Question: I am trying to print the data of table from this site
<URL>
try to make a book then you will see the availability
of the flights this is my code :

'''
String from_to = driver.findElement(By.cssSelector("table.branded-fares-flights")).getText();
System.out.println(from_to);
'''
Its not working. It tells me that there is no such element.
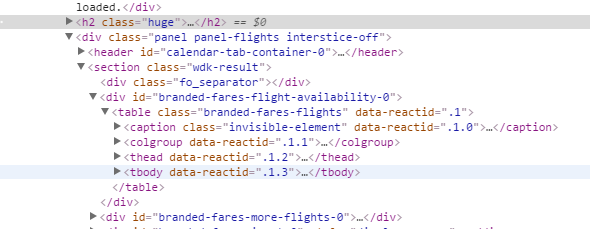
Answer: As per your code, it seems you have identified only table element using cssSelector(driver.findElement) and then trying to print all its content, it won't work. You have go down the level from table to tr/td then print its text. Also since in your case multiple element will be returned so you to have use instead of driver.findElement. Try with the below code, you might need to modify little bit as per your requirement.
'''
// Get all the table row elements from the table
List<WebElement> allRows = driver.findElements(By.xpath("//table[@class='branded-fares-flights']//tr"));
// And iterate over them and get all the cells
for (WebElement row : allRows) {
List<WebElement> cells = row.findElements(By.tagName("td"));
// Print the contents of each cell
for (WebElement cell : cells) {
System.out.println(cell.getText());
//Or try below code
//System.out.println(cell.getAttribute("innerHTML"));
}
'''